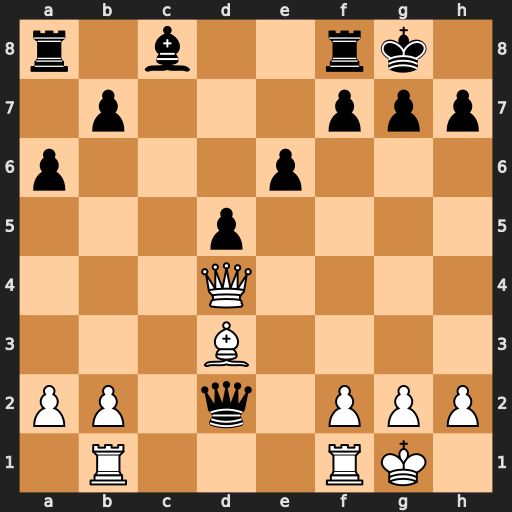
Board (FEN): r1b2rk1/1p3ppp/p3p3/3p4/3Q4/3B4/PP1q1PPP/1R3RK1
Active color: w
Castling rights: -
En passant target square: -
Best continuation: Bxh7+ Kxh7 Qxd2